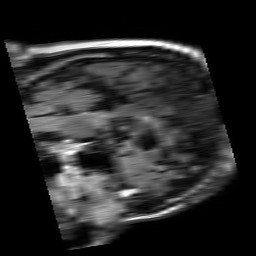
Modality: FLAIR
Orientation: sagittal
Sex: male
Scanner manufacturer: philips
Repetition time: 11 s
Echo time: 0.125 s